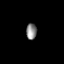
Tissue: prostate
Cell type: T cells
Senescence score: 0.7604
Nuclear area (px): 165
Mean DAPI intensity: 138.17